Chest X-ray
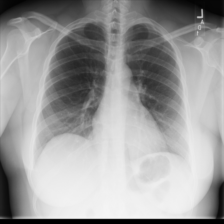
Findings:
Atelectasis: negative
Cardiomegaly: negative
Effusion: negative
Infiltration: negative
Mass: negative
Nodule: negative
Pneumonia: negative
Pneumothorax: negative
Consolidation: negative
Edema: negative
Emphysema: negative
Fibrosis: negative
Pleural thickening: negative
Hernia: negative